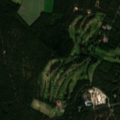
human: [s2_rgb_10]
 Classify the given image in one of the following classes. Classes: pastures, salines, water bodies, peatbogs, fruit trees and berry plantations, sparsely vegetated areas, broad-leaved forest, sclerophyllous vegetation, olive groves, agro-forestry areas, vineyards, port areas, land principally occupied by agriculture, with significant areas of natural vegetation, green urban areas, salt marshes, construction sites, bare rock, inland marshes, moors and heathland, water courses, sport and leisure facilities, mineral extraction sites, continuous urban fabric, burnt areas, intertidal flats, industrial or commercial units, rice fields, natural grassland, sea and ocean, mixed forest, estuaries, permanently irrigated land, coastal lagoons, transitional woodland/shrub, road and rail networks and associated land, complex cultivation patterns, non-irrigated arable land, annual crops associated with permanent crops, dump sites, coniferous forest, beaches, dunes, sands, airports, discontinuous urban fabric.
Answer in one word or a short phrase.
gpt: discontinuous urban fabric, sport and leisure facilities, non-irrigated arable land, coniferous forest